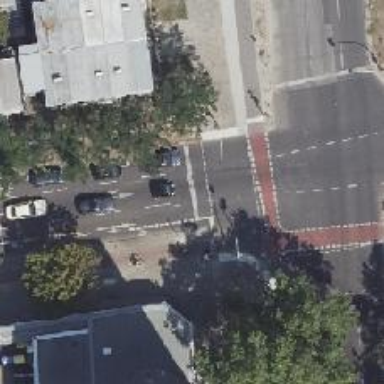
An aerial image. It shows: Road crossing with traffic signals.